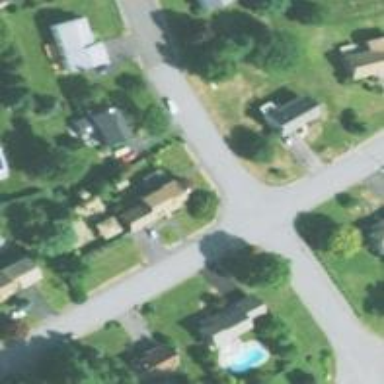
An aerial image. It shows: Residential road.